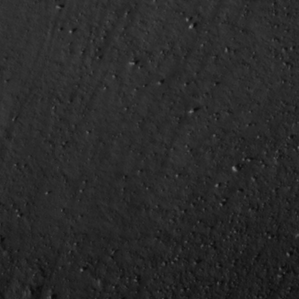
Label: non_frost